Interaction volume radius: 5 \u00c5
Interaction volume height: 10 \u00c5
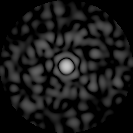
Disorder parameter: 0.7841